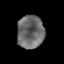
Tissue: prostate
Cell type: T cells
Senescence score: 0.2446
Nuclear area (px): 868
Mean DAPI intensity: 106.359